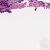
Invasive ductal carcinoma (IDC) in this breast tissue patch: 1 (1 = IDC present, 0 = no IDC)